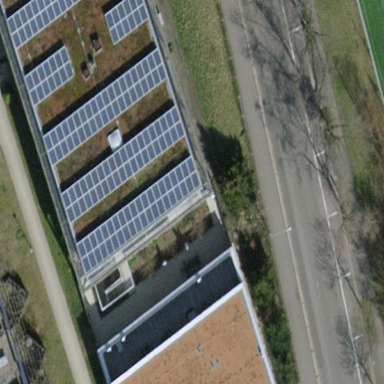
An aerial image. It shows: Building with flat roof oriented across its structure.